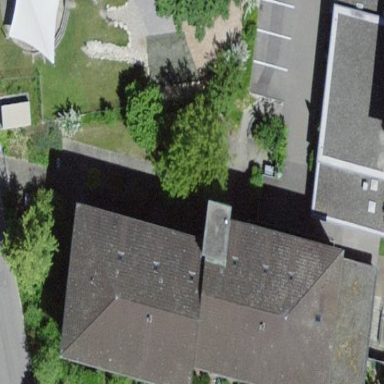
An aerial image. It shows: Building with hipped roof.